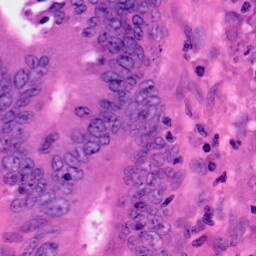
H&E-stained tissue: Colon